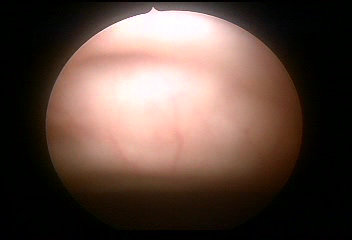
Modality: WLC
Class: Normal mucosa
Bladder cancer association: No